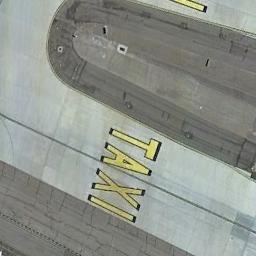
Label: runway